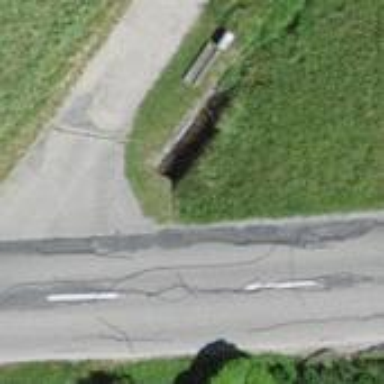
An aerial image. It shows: Culvert tunnel.